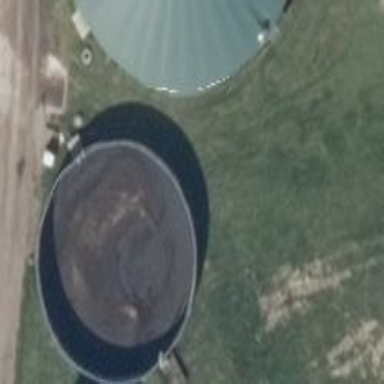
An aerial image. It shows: Storage tank that is man-made.